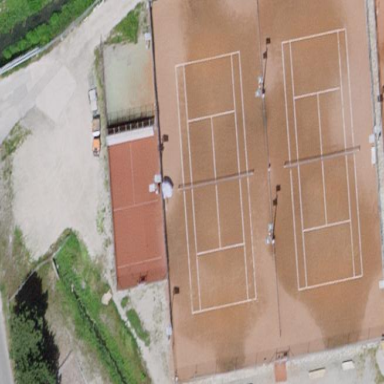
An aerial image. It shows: Clay tennis court in leisure land pitch.